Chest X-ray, PA view. Patient: 54 years old, sex M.
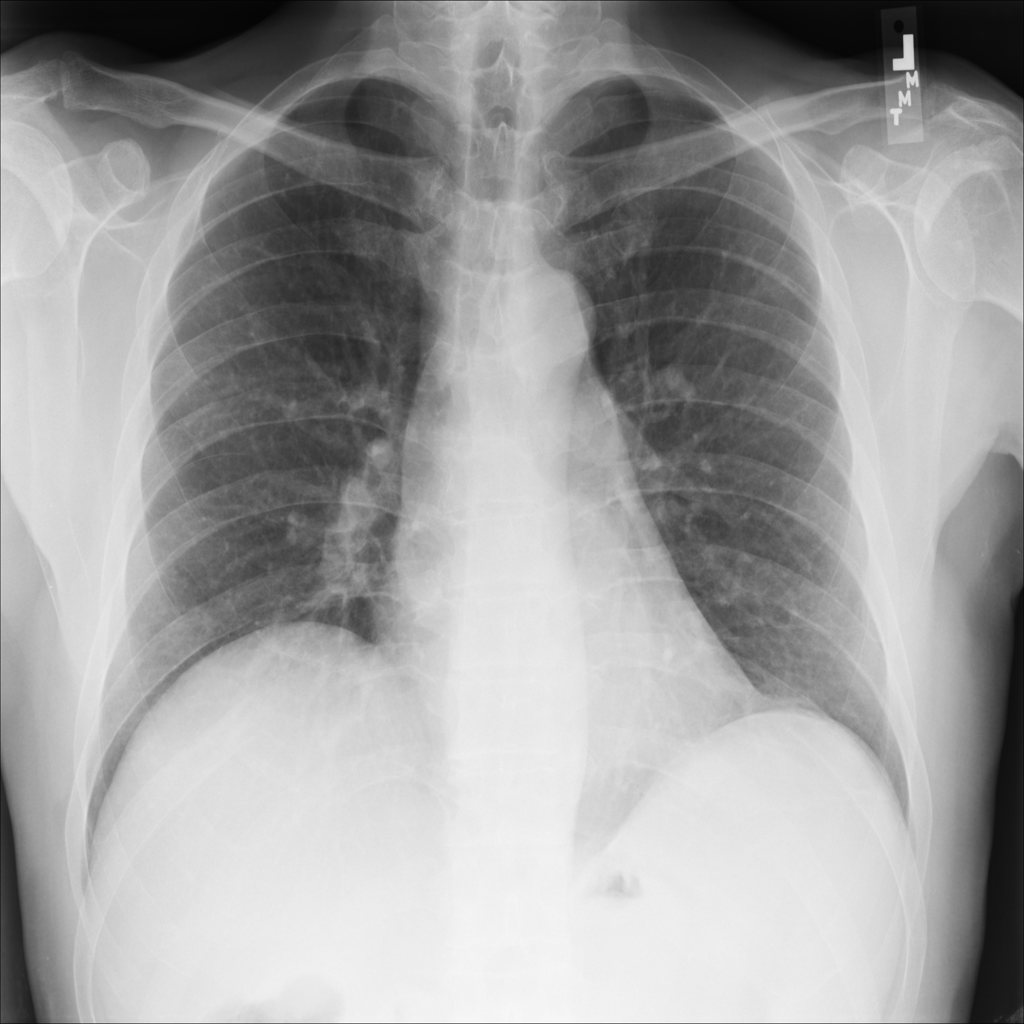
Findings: Atelectasis